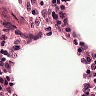
Metastatic tissue present: no